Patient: sex F, age 55
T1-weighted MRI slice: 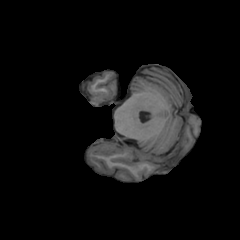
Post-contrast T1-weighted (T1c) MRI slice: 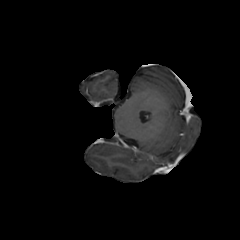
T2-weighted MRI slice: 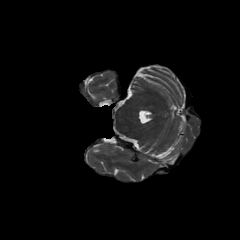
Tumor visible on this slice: no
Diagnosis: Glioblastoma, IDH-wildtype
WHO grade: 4